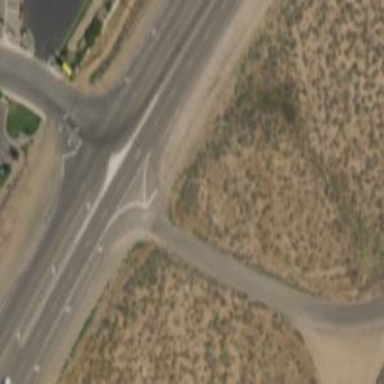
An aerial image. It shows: Asphalt trunk link road.